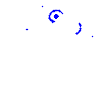
Particle: pion